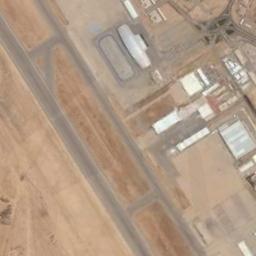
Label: airport